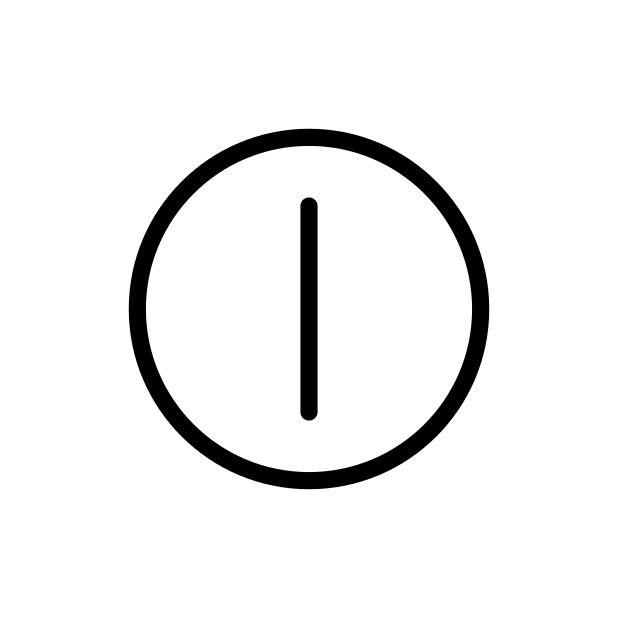
Emoji: ⏼
Name: power on-off symbol
Unicode: 0x23fc